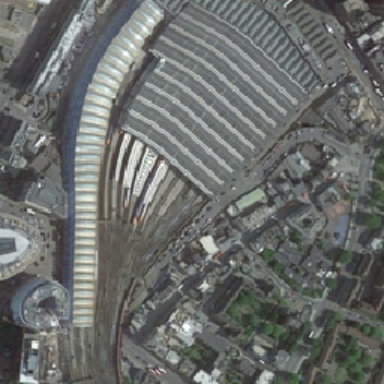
The railway tracks pass through the bifurcation area into a huge garage .